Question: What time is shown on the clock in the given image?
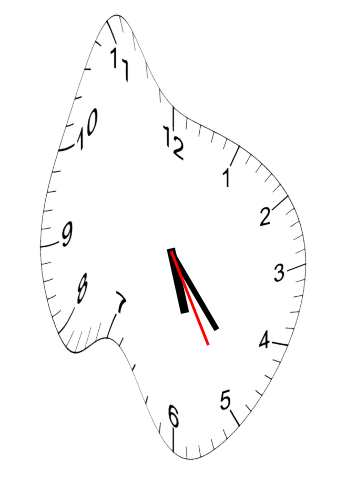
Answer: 05:23:25